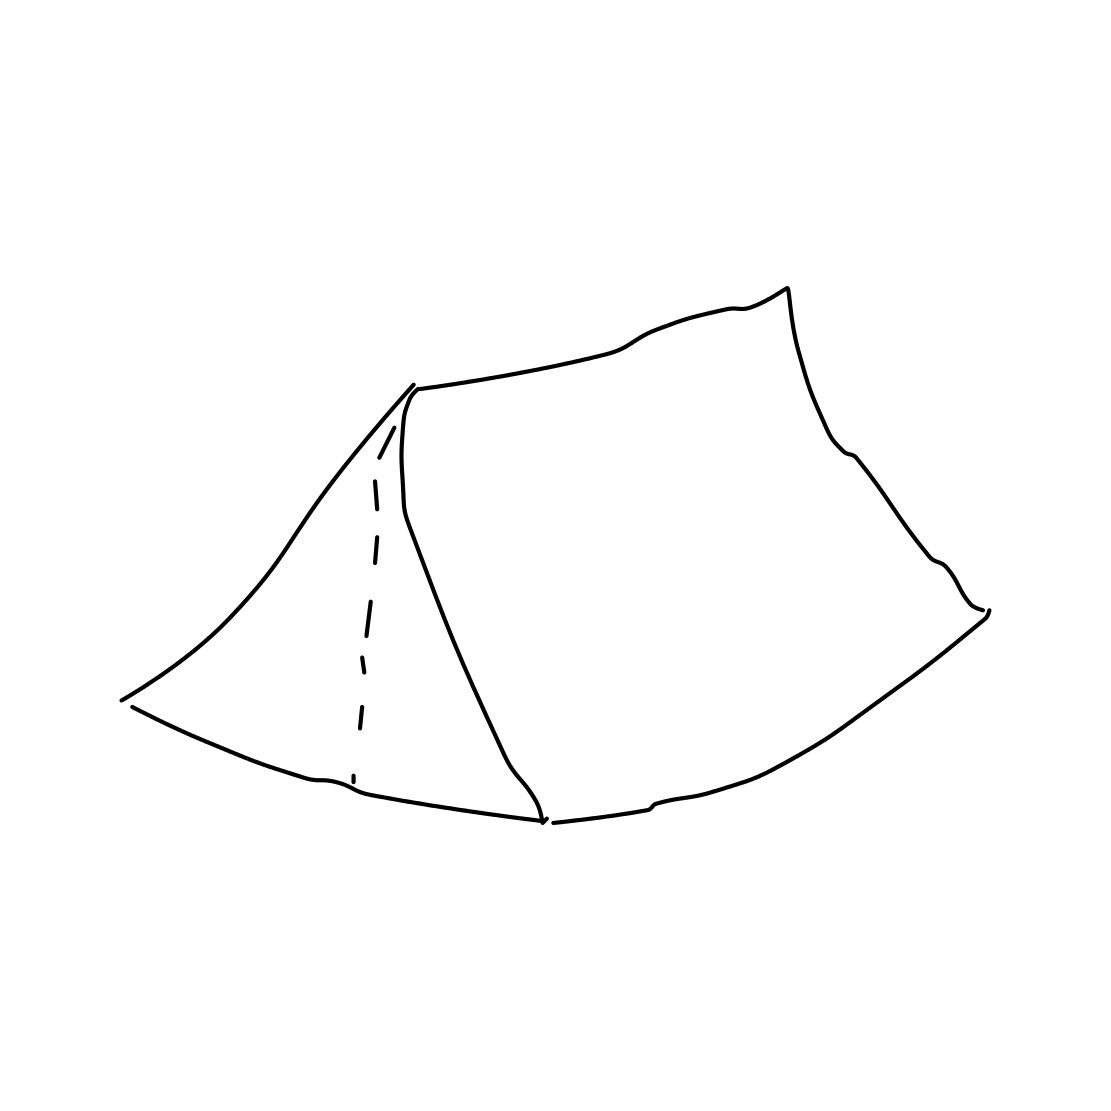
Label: tent